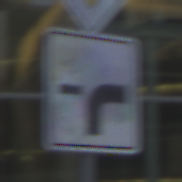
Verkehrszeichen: VerlaufVorfahrtsstrasse9
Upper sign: Vorfahrtsstrasse
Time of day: SunriseSunset
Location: Outdoor (Urban)
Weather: PartlyCloudy
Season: NotSpecified
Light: Natural